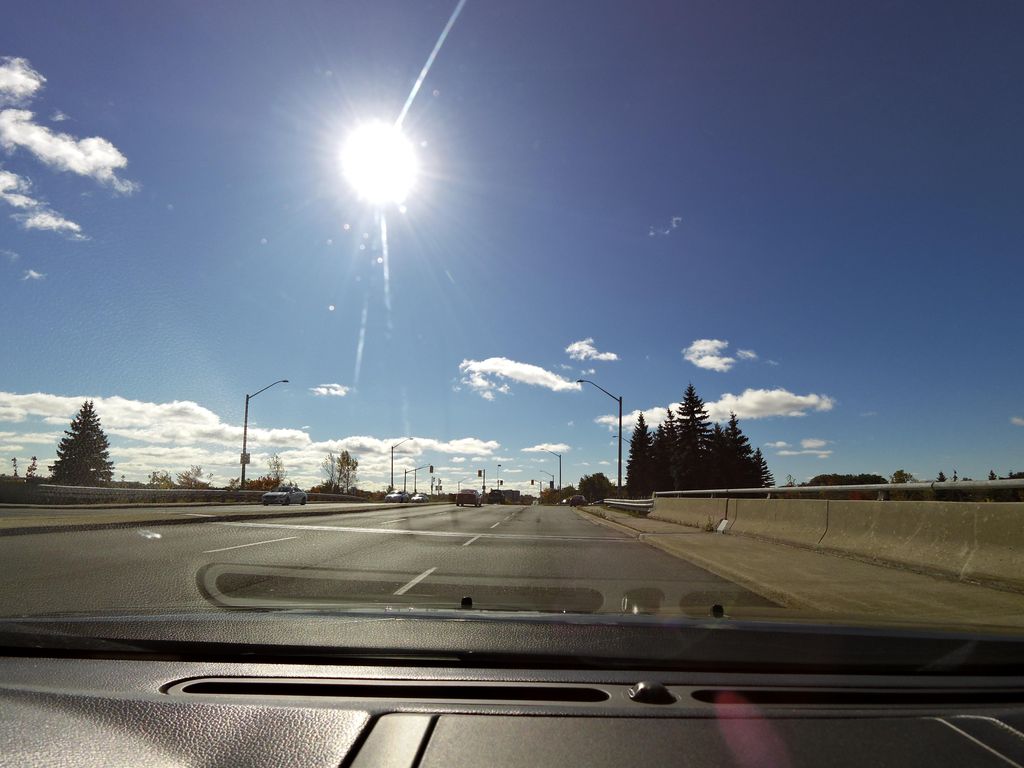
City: hamilton